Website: macys
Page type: customer-info-address
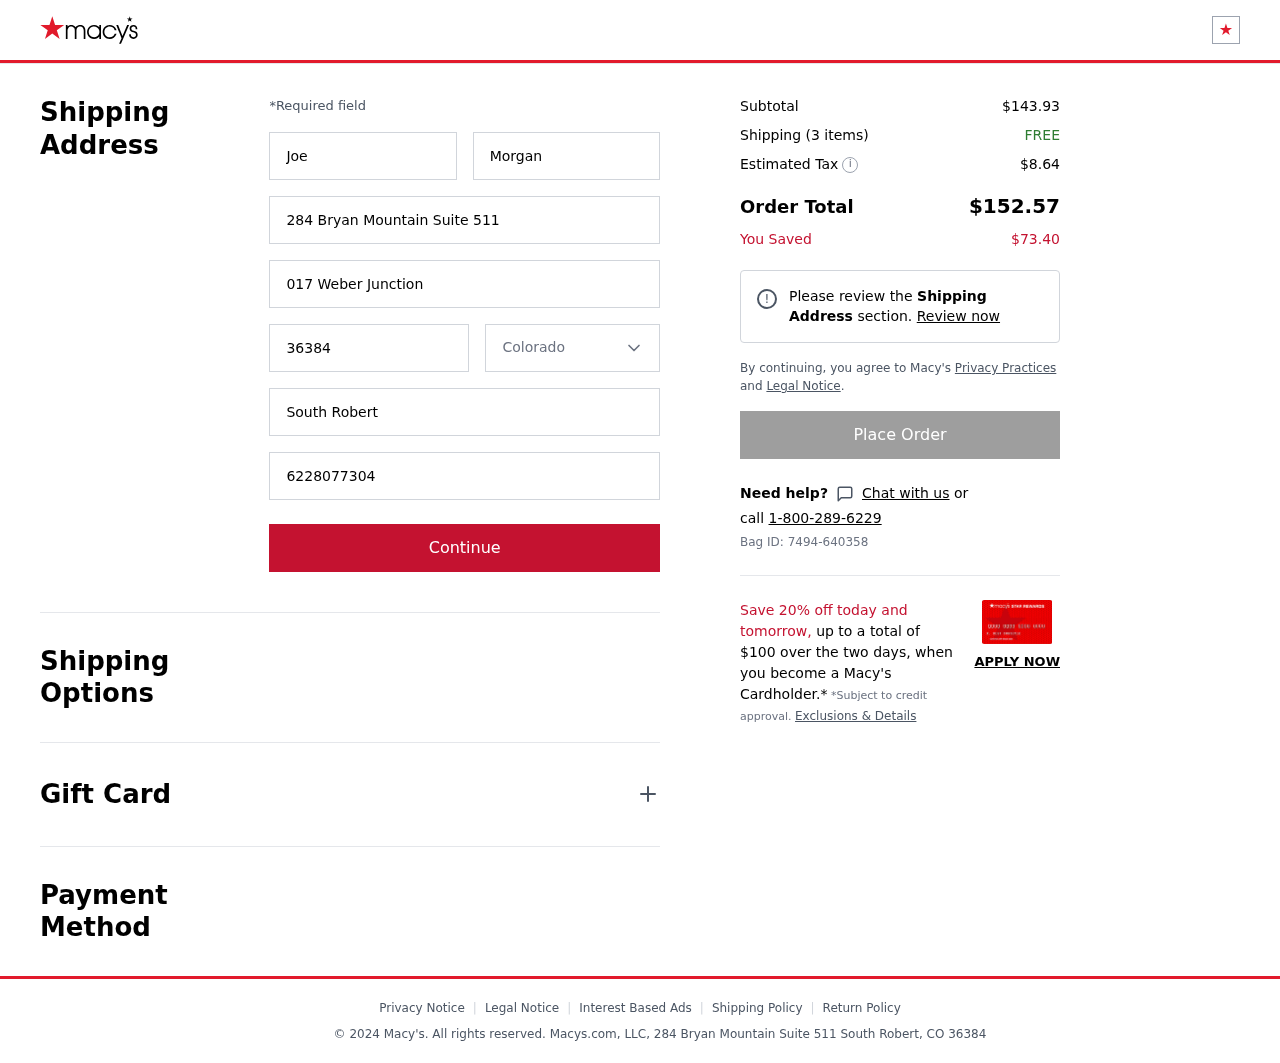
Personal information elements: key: PII_CITY
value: South Robert
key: PII_FIRSTNAME
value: Joe
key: PII_LASTNAME
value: Morgan
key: PII_PHONE
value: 6228077304
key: PII_POSTCODE
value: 36384
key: PII_STATE
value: Colorado
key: PII_STREET
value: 284 Bryan Mountain Suite 511
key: PII_STREET2
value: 017 Weber Junction
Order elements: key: ORDER_SUBTOTAL
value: $143.93
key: ORDER_NUM_ITEMS
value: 3
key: ORDER_SHIPPING_COST
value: FREE
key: ORDER_TAX
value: $8.64
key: ORDER_TOTAL
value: $152.57
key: ORDER_SAVINGS
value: $73.40
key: ORDER_BAG_ID
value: Bag ID: 7494-640358